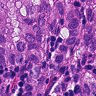
Metastatic tissue present: yes